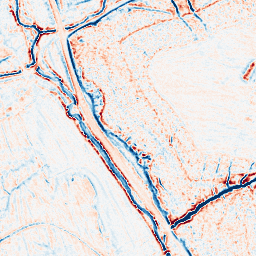
Category: edge_preserving
Decomposition family: bilateral
Decomposition parameters: d: 9
sigma_color: 25
sigma_space: 25
Upsampling method: quadratic
Upsampling parameters: scale: 2
Upsampling scale: 2